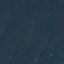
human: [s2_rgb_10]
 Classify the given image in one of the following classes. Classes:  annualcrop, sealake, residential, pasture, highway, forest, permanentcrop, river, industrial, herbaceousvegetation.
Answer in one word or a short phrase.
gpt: Forest